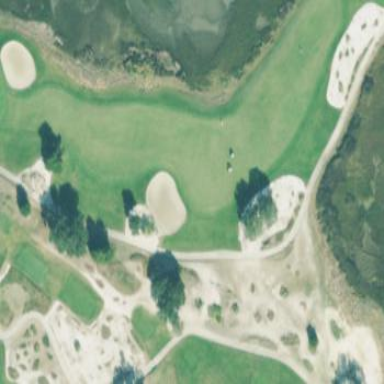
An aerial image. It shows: Grassy area designated as golf fairway.